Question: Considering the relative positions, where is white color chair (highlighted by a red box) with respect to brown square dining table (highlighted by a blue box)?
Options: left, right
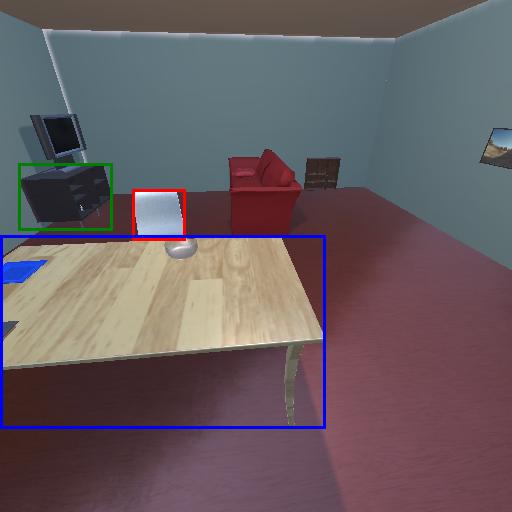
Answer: left